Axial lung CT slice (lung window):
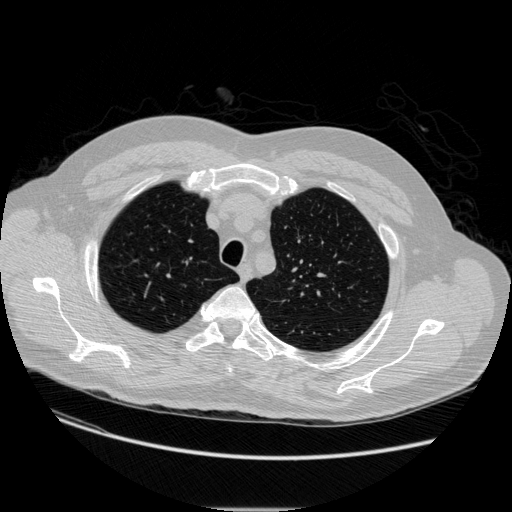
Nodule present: no